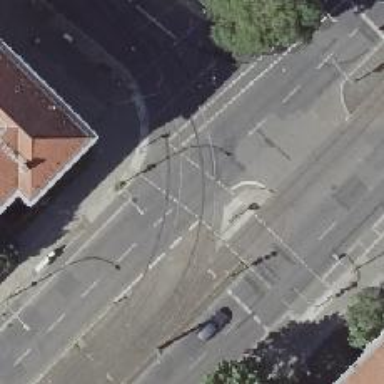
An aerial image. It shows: Crossing with traffic signals.